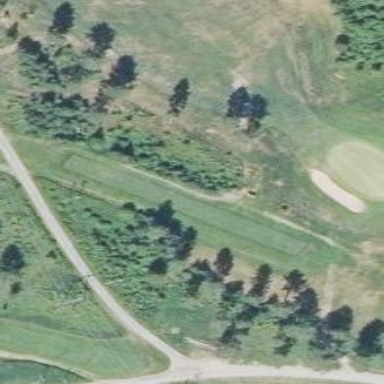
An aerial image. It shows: Grass area designated as golf tee.